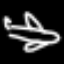
Label: airplane